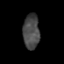
Tissue: prostate
Cell type: T cells
Senescence score: 0.8105
Nuclear area (px): 566
Mean DAPI intensity: 71.779